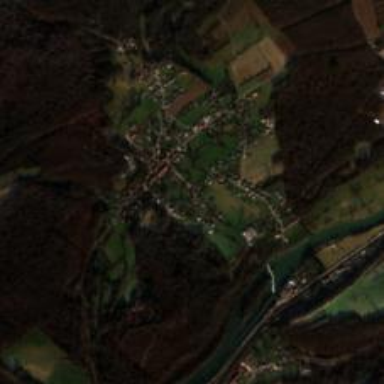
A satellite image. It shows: Village.